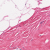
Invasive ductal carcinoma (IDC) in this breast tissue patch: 0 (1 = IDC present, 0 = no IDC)